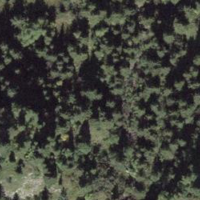
EUNIS habitat code: 32
Species observed at this site:
Melitaea diamina
Epipactis palustris